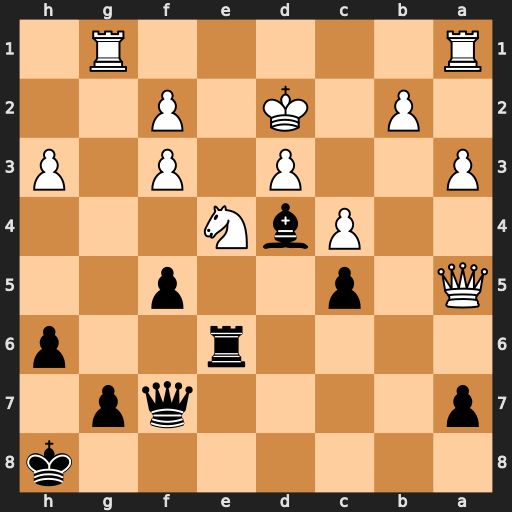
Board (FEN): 7k/p4qp1/4r2p/Q1p2p2/2PbN3/P2P1P1P/1P1K1P2/R5R1
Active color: b
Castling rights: -
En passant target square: -
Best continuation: fxe4 Rg4 Qxf3 Rxe4 Qxf2+